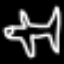
Label: airplane